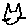
Label: cat